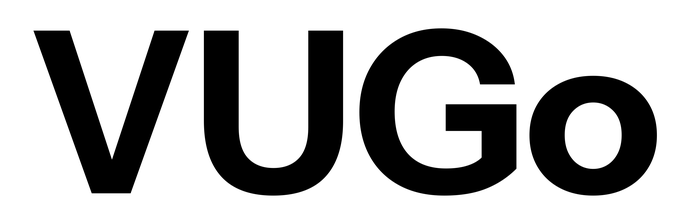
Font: InstrumentSans_Bold